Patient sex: F
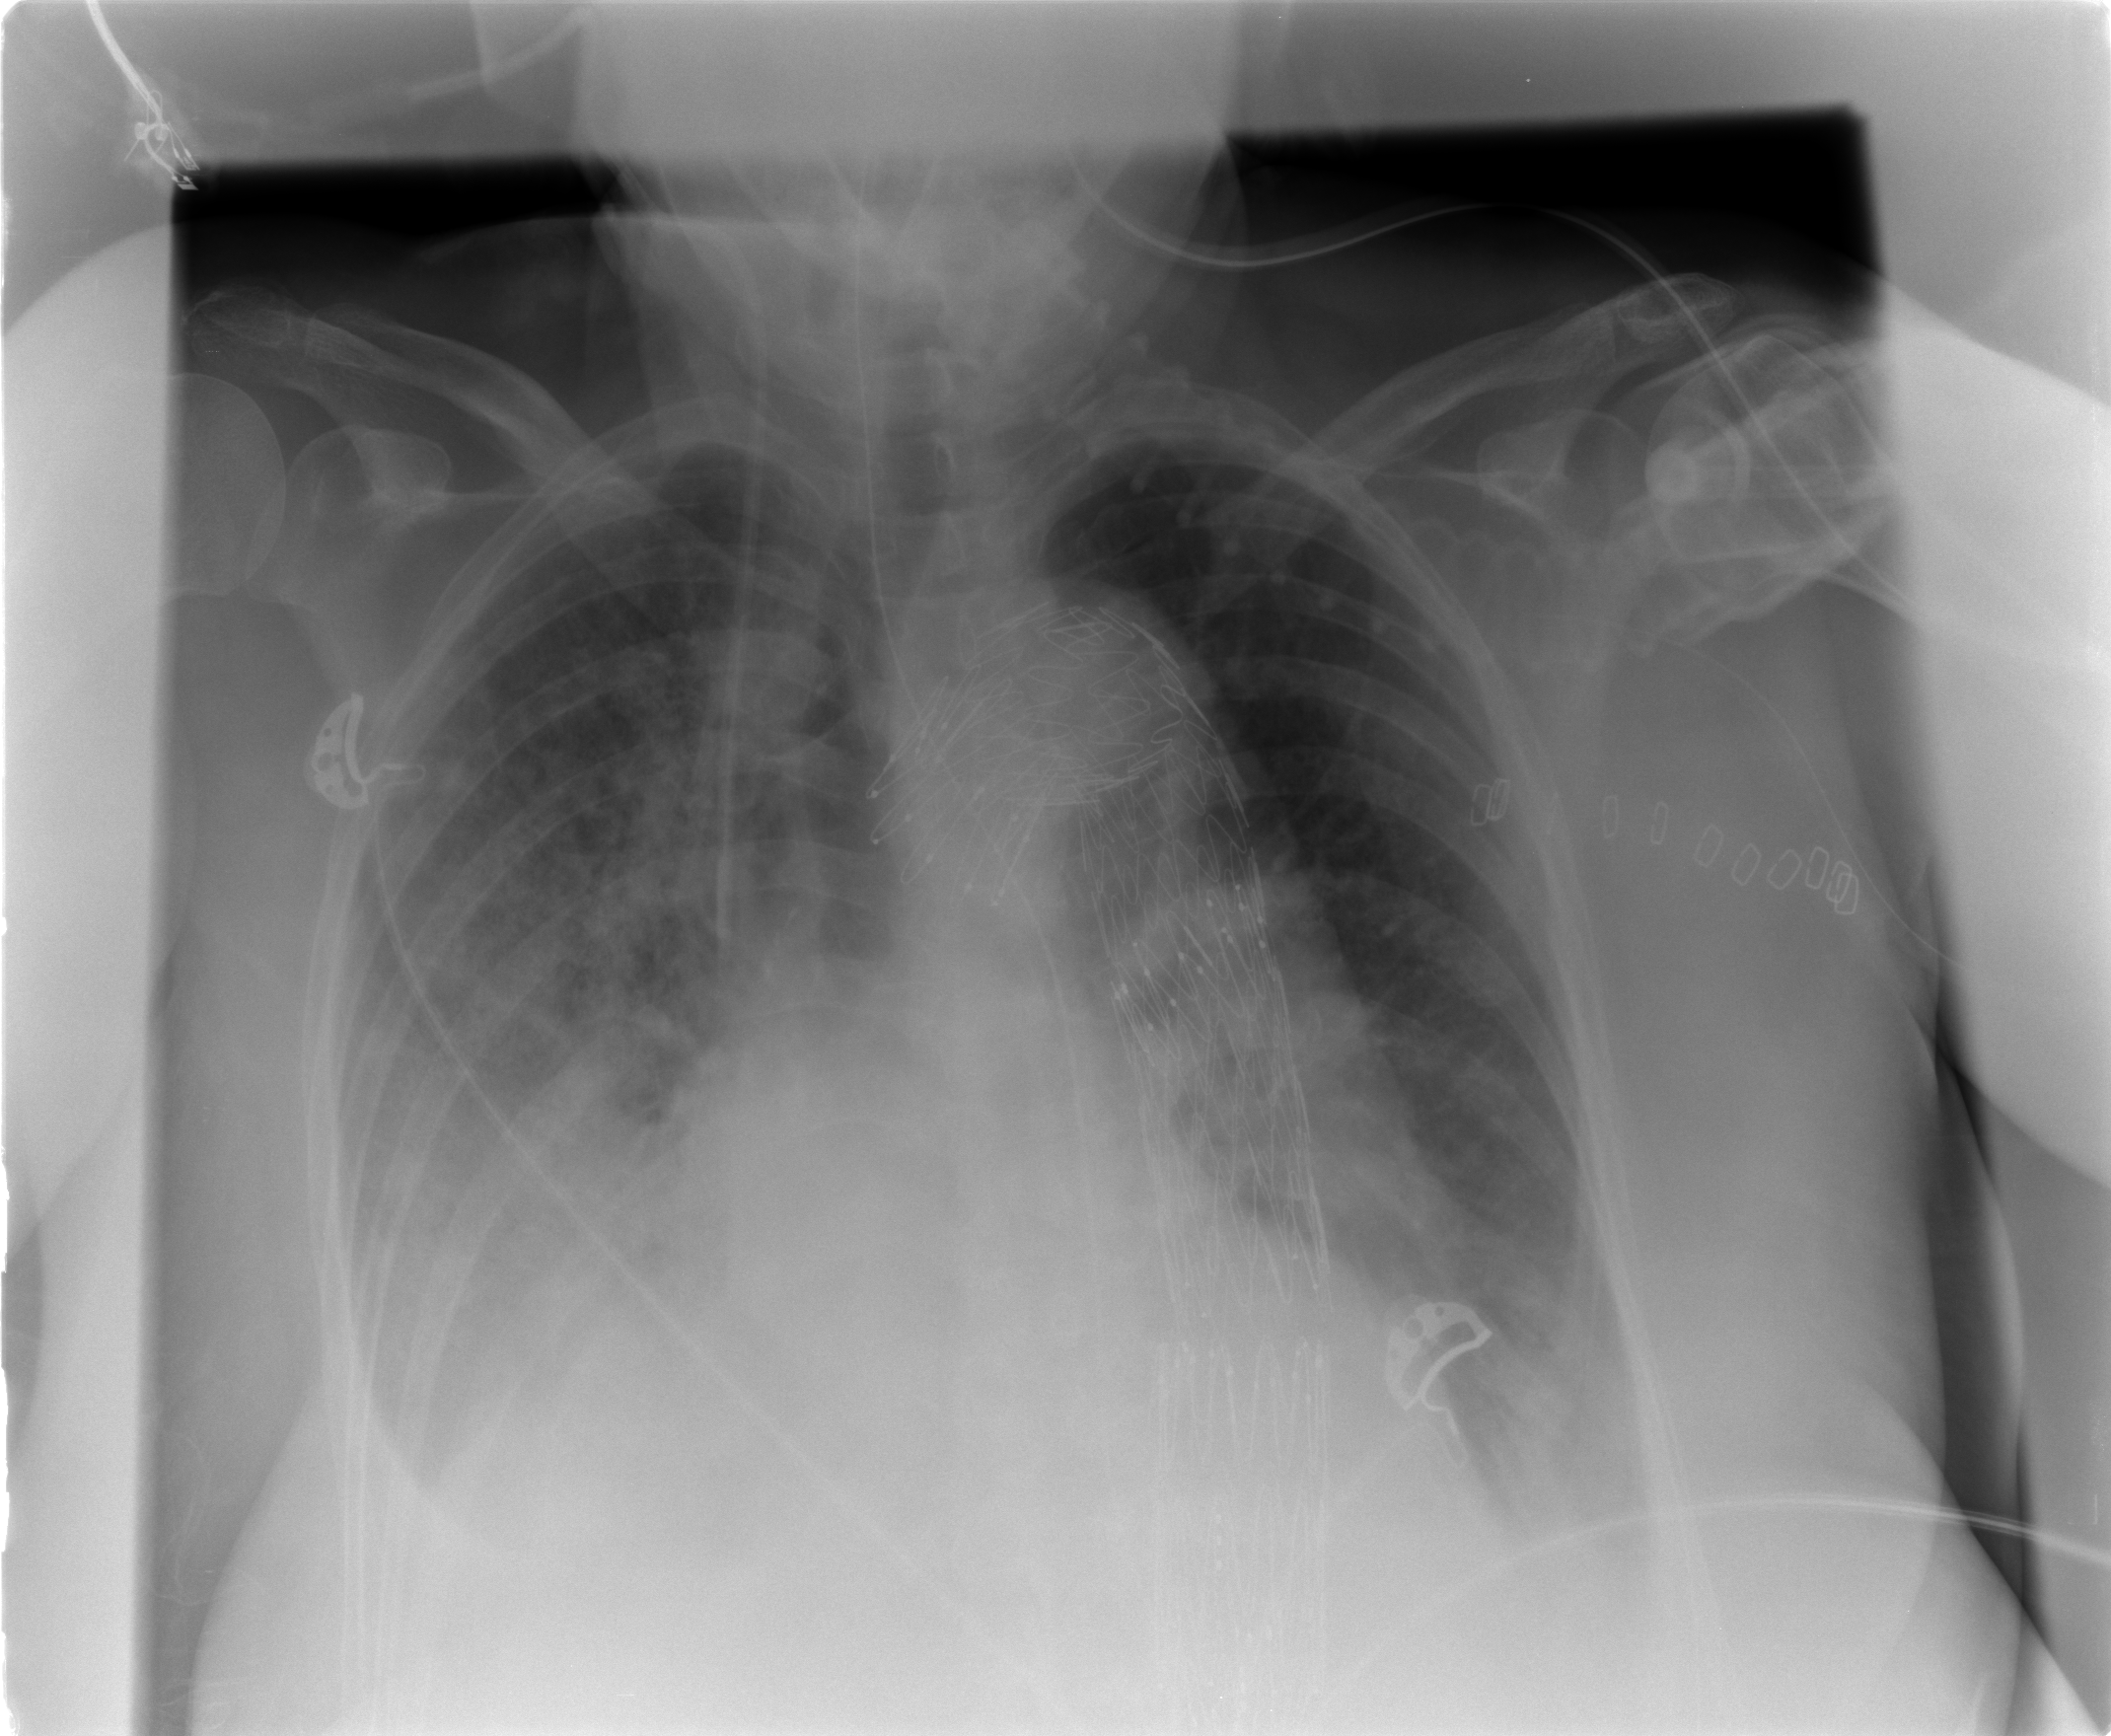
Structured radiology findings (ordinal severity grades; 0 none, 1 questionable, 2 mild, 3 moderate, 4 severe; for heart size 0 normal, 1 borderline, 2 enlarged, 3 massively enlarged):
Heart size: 0
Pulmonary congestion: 2
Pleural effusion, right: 3
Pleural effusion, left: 2
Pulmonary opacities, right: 3
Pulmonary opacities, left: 0
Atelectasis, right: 2
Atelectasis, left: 2